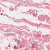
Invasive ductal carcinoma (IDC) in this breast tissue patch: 0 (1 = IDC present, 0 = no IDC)